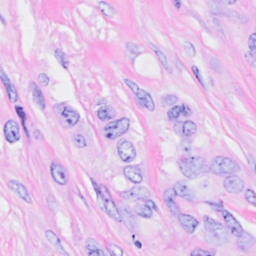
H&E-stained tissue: Breast